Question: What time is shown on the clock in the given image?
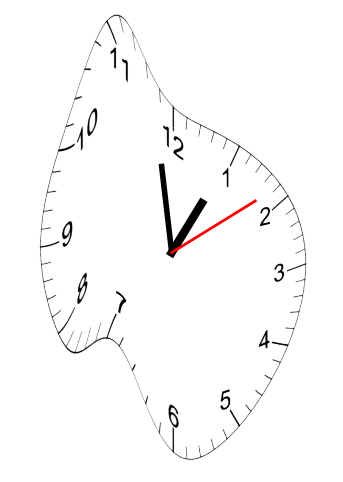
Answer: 12:58:09